Question:
My goal is to create a sql query that populates release field with 5th record below that So 2017-06-04 would be 5 from the date. I can't use any date functions because the dates are not always in order. Here's what I have so far.
'''
select rowNum, date, (select date from workdays where rowNum = ?)
as release from workdays
'''
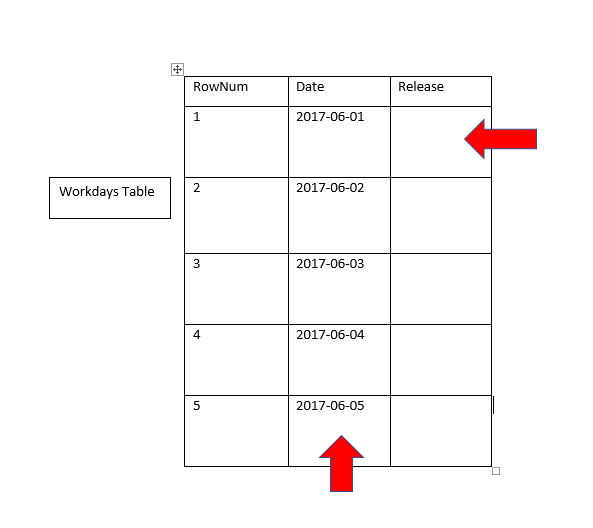
Answer: You can try this
'''
select rowNum, date,
(select date from workdays b where b.rowNum = a.rowNum + 4 ) as release from workdays a
'''